Field crop: tomato
Growth stage: 1
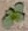
Species: solanum